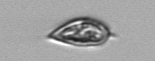
Label: Prorocentrum_triestinum